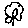
Label: flower